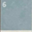
Piece: xx